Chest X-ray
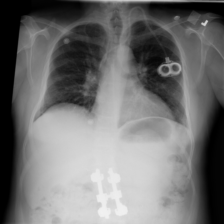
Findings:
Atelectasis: negative
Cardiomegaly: negative
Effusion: negative
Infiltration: positive
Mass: negative
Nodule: negative
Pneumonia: negative
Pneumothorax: negative
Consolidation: negative
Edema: negative
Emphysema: negative
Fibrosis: negative
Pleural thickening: negative
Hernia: negative